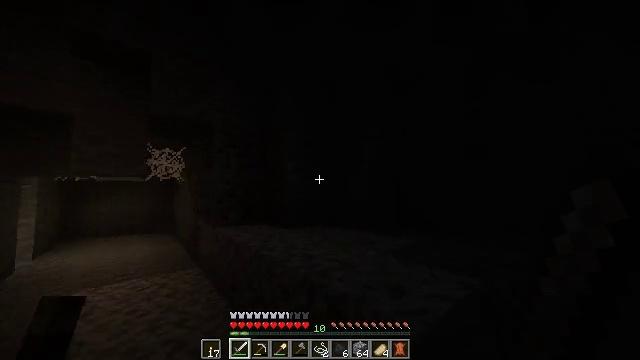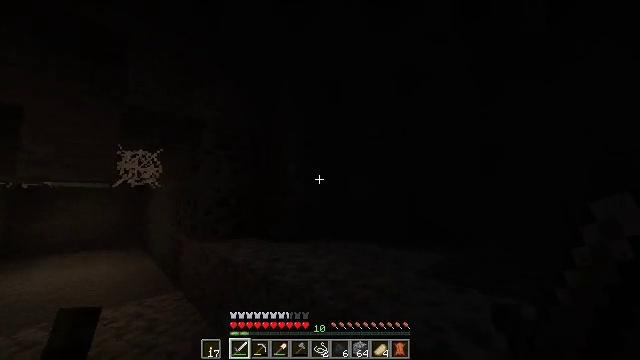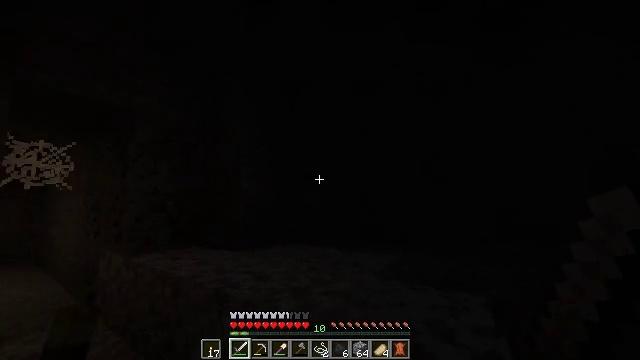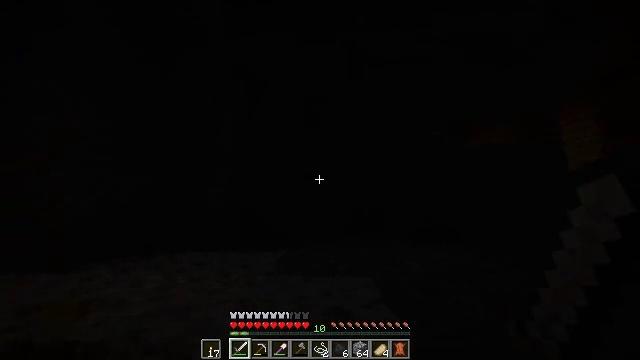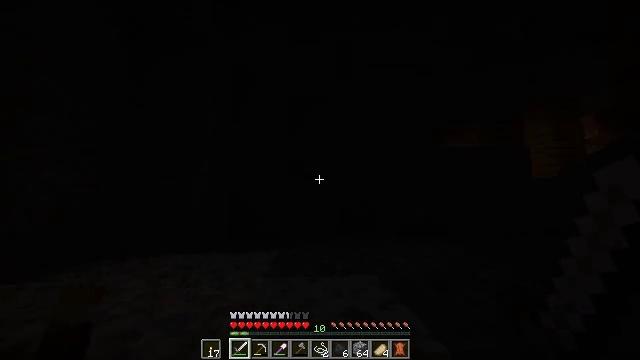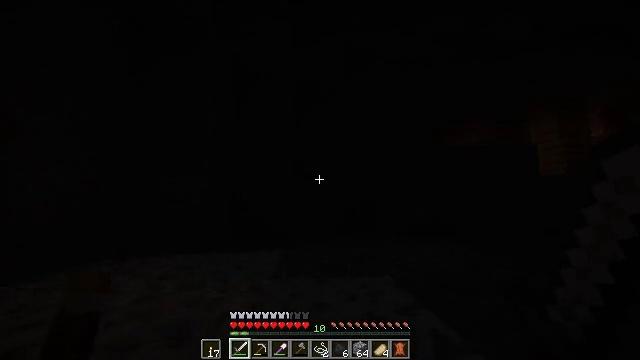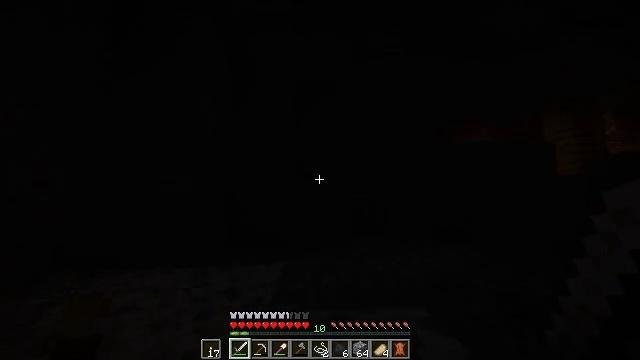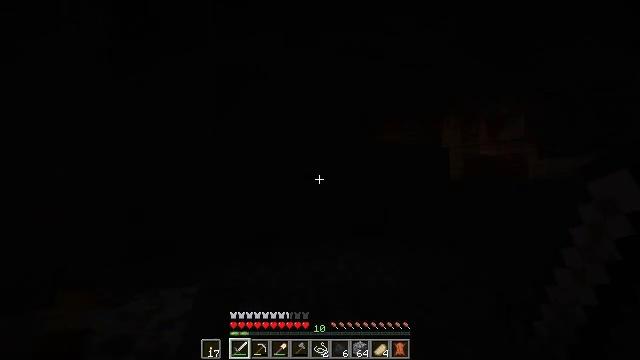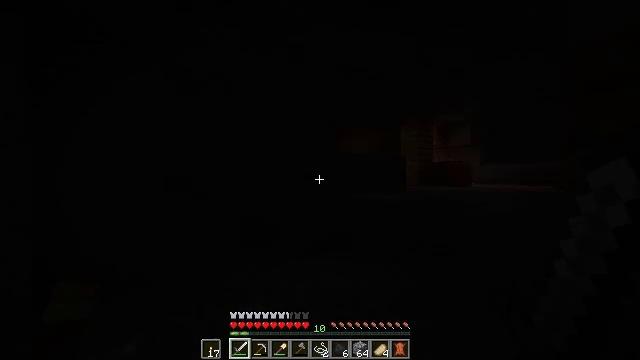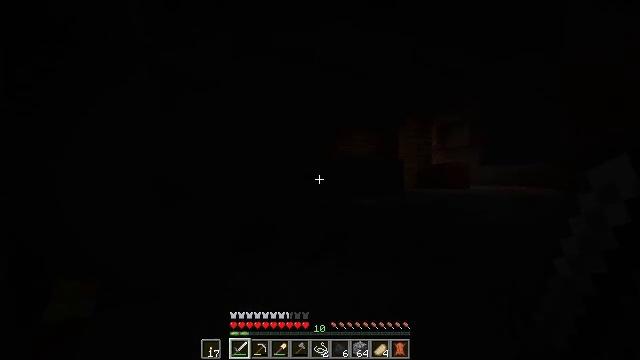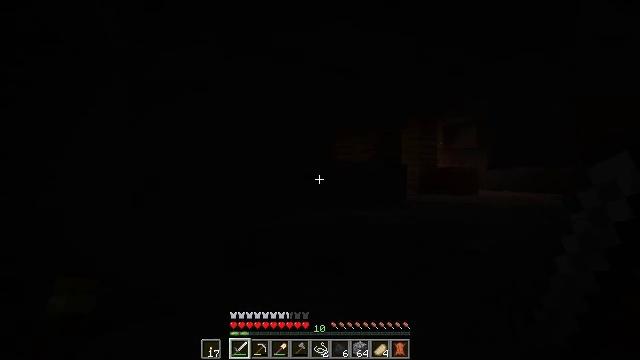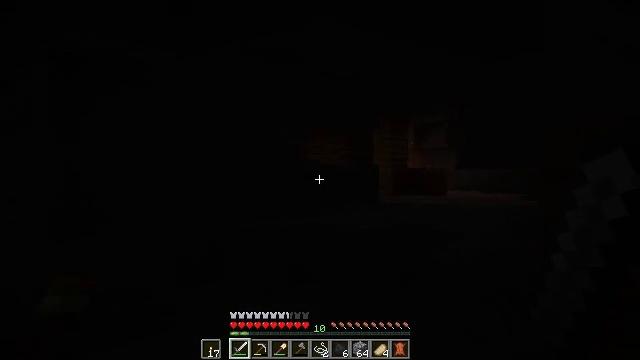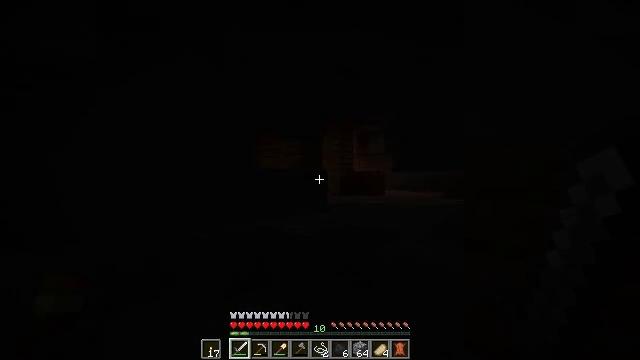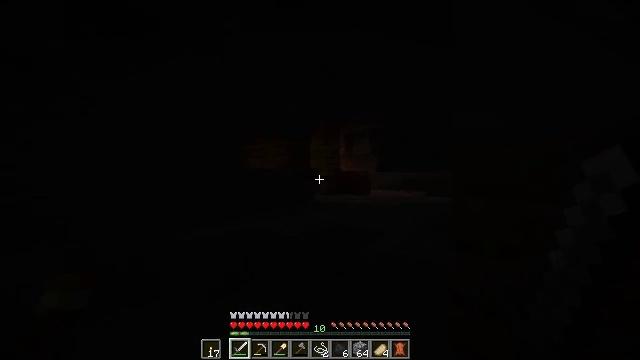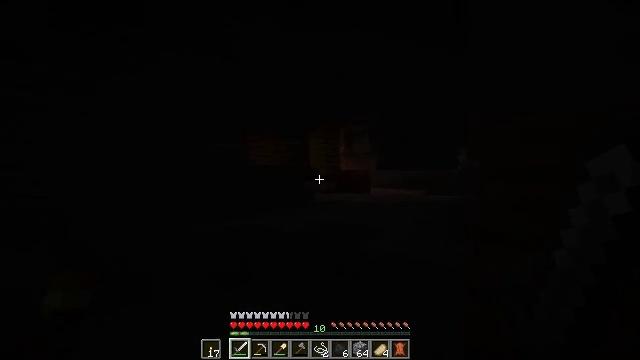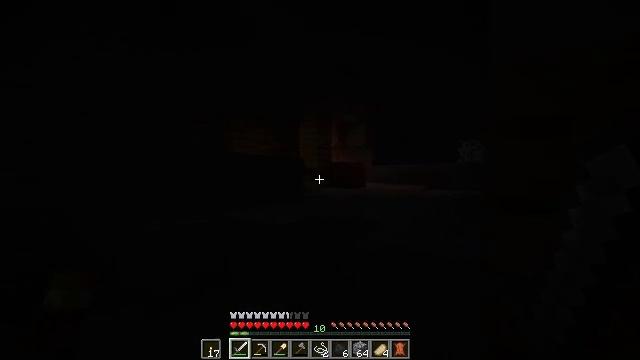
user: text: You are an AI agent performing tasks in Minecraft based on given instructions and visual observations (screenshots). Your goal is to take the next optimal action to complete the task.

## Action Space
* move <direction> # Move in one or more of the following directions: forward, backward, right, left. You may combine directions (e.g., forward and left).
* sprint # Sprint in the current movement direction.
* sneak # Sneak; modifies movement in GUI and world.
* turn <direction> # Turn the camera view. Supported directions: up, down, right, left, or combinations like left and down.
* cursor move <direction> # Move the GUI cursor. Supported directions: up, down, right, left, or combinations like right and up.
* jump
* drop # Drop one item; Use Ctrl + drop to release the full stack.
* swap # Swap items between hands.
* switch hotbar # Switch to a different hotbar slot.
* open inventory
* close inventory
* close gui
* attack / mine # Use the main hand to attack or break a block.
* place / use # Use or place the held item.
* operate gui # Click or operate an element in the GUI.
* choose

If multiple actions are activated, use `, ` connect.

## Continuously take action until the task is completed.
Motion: motion action
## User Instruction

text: Drop an iron pickaxe.
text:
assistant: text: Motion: move forward and move left, sprint, turn right and up
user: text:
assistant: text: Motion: move forward and move left, sprint, turn right and up
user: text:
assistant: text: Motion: move forward and move left, sprint, turn right
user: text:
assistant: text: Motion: move forward, sprint, turn right
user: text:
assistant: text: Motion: move forward, sprint
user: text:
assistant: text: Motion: move forward, sprint
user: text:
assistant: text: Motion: move forward, sprint, turn right and down, jump
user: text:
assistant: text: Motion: move forward, sprint, turn right and down, jump
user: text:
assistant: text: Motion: move forward, sprint, jump
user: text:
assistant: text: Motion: move forward, sprint, jump
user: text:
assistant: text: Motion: move forward, sprint, turn right, jump
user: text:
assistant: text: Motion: move forward, sprint, turn right
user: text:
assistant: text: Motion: move forward, sprint, turn right
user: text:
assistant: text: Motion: move forward, sprint
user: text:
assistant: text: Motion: move forward and move left, sprint, turn right
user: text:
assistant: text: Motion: move forward and move left, sprint, turn right and down
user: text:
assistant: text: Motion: move forward and move left, sprint, turn right
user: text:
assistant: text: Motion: move forward and move left, sprint
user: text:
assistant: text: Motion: move forward
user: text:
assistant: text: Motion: move forward
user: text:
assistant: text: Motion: move forward
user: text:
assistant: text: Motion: move forward
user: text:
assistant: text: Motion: no_op
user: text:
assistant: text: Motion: no_op
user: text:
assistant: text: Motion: no_op
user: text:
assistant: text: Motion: no_op
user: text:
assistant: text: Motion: no_op
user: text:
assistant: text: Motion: no_op
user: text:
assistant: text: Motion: move forward, turn right and down
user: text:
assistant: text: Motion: move forward, turn right and down